Question: Is there an option type for only Voice Channels in <URL>, similar to the following?

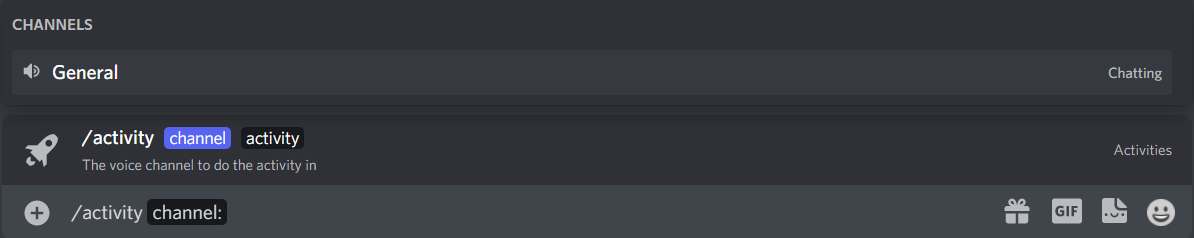
Answer: Although I don't have any experience with 'discord.py-interactions' in particular (the library of 'discord-slash', renamed from 'discord-py-slash-command'), but I've done some research and testing on this library. Here's my findings:
Is it possible to specify only voice channels through Discord API? Yes definitely. But not natively with discord-slash. You'll need to apply the following workaround:
'''
only_vc_option = create_option(
name="choice",
description="You can only choose a VC!",
option_type=SlashCommandOptionType.CHANNEL,
required=True
)
only_vc_option['channel_types'] = [2]
@slash.slash(name="test",
description="This is just a test command.",
options=[only_vc_option])
async def test(ctx, choice: discord.VoiceChannel):
await ctx.send(content=f"You chose {choice}, which is a {type(choice)}!")
'''
discord-slash doesn't have any support to specify the channel type explicitly, but it also doesn't sanitize the options dict that gets passed to Discord API. Therefore, it is possible to create the option as usual, then add the 'channel_types' key and set it to a list of only '2' (voice channel type). And when you type-hint 'discord.VoiceChannel', discord.py does the proper channel conversion for you.
As a footnote, 'discord.py-interactions' isn't well maintained nor documented, perhaps try out some other active libraries such as 'disnake' which is 'discord.py' combined with 'dislash'. (I have no affiliations, just a recommendation)